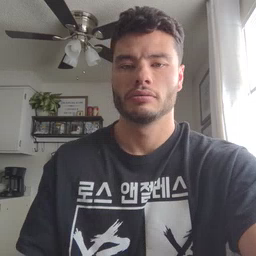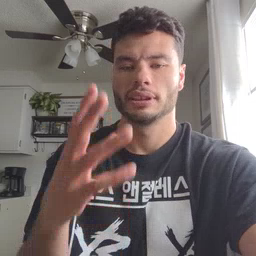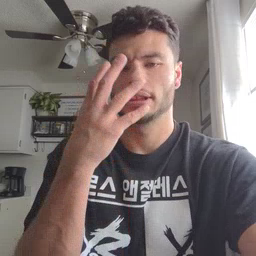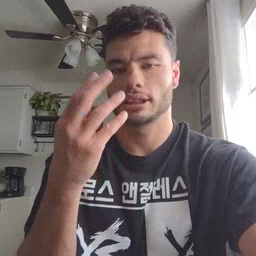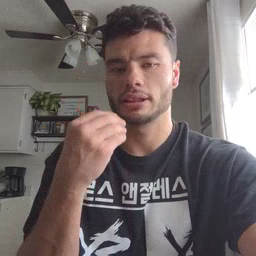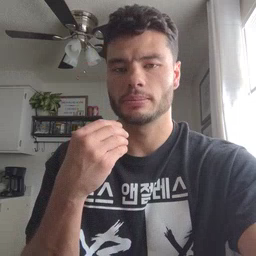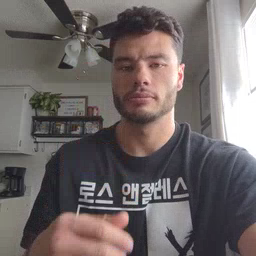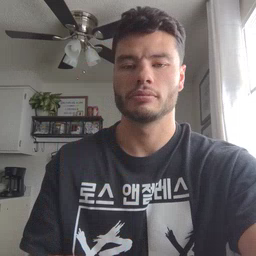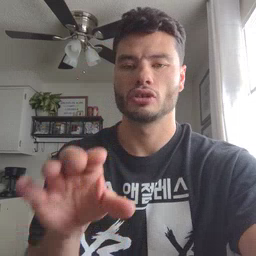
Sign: sleepy